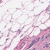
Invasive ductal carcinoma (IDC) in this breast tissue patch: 1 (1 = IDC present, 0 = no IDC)